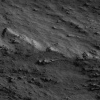
Atmospheric dust classification: not_dusty